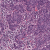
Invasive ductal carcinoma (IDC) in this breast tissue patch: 1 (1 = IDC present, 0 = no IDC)